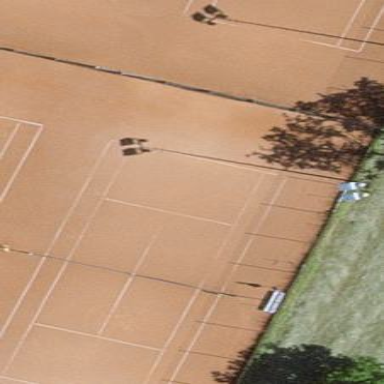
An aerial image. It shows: Tennis court on pitch designated for leisure land.